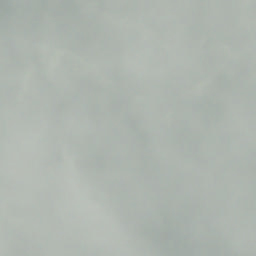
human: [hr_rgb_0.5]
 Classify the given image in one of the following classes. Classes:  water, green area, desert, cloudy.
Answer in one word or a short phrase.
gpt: cloudy